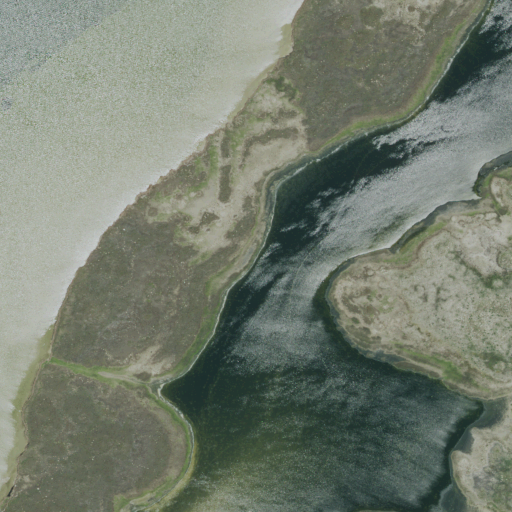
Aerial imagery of mountain in Texas named Big Hill containing grassland, herbaceous wetlands, open water, and barren land